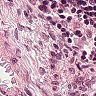
Metastatic tissue present: no